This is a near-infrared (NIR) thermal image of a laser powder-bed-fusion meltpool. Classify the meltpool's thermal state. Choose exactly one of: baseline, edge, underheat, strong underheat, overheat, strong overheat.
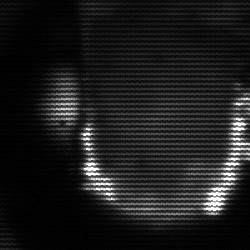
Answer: baseline